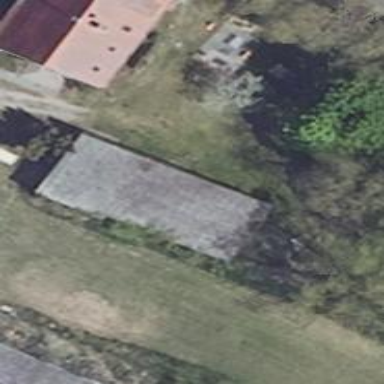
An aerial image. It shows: Shed.